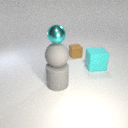
large cyan rubber cube behind large gray rubber cylinder